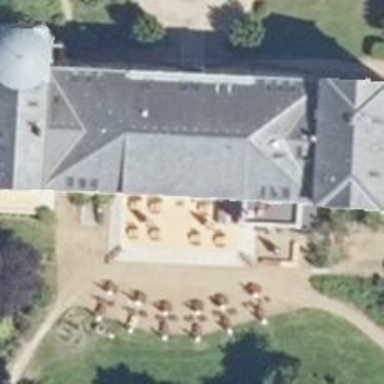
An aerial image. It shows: Hotel.